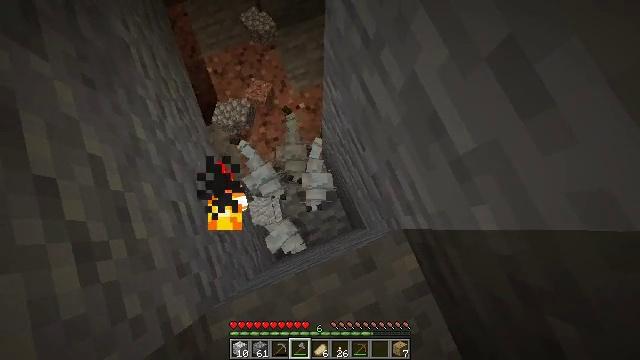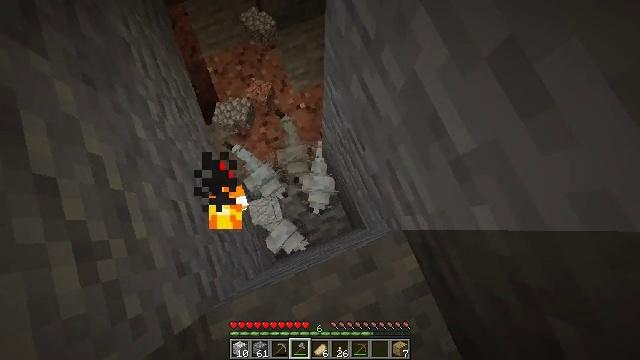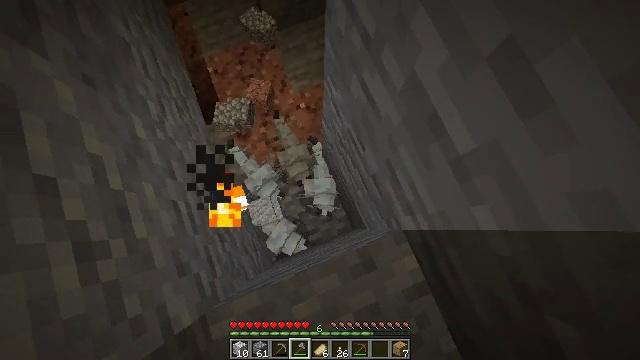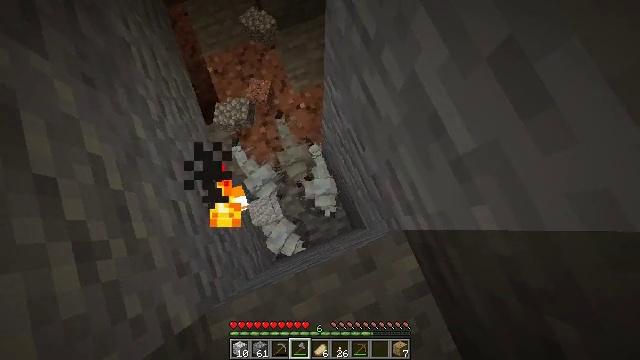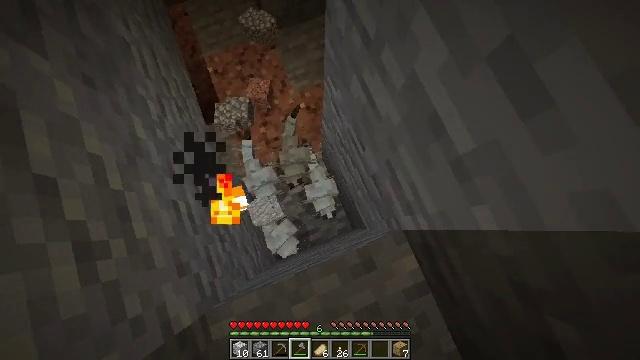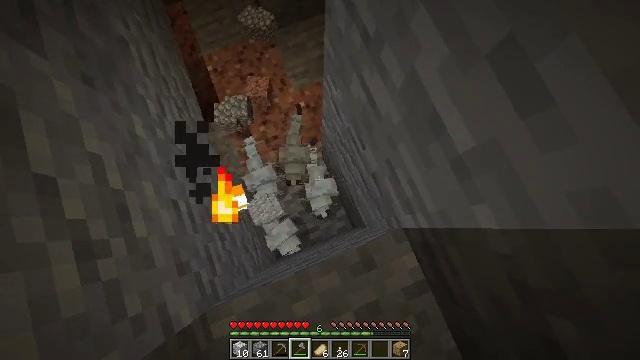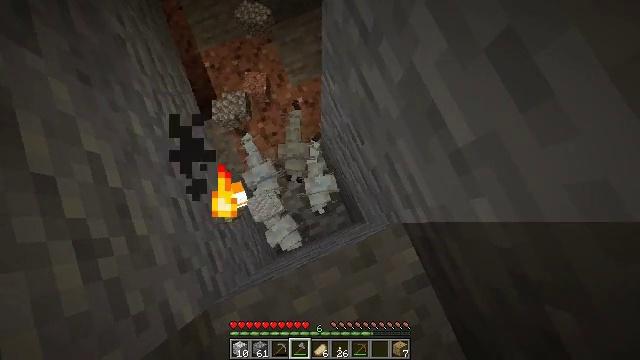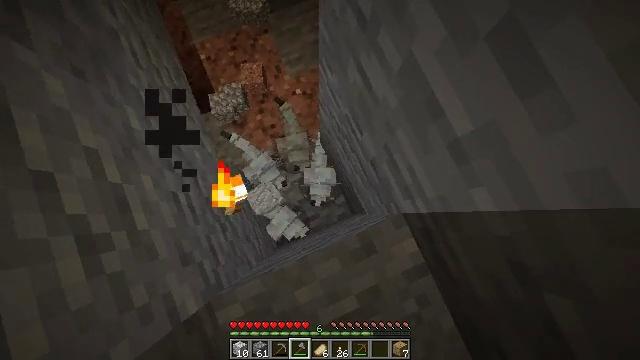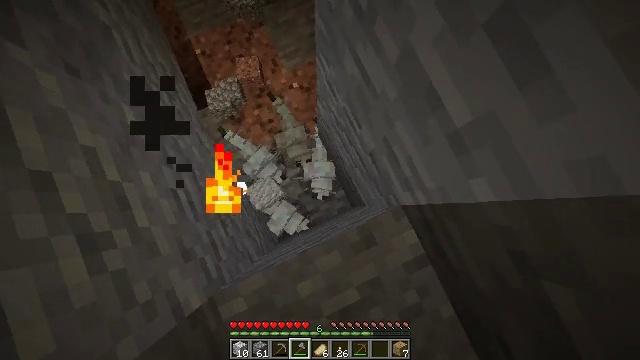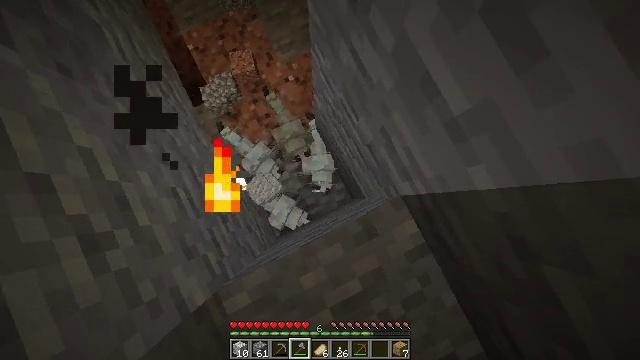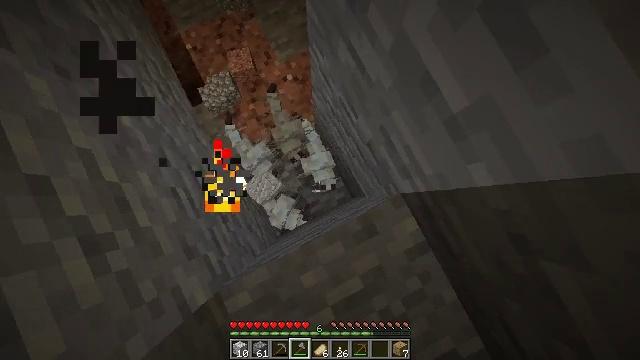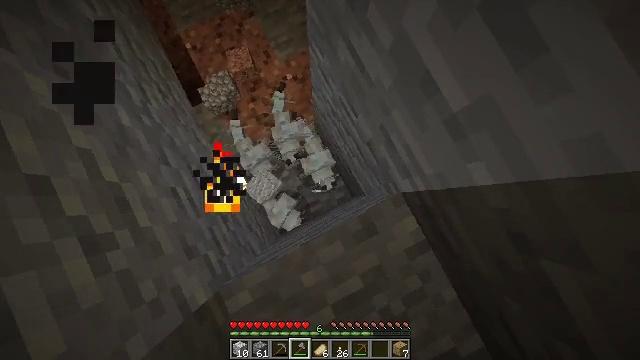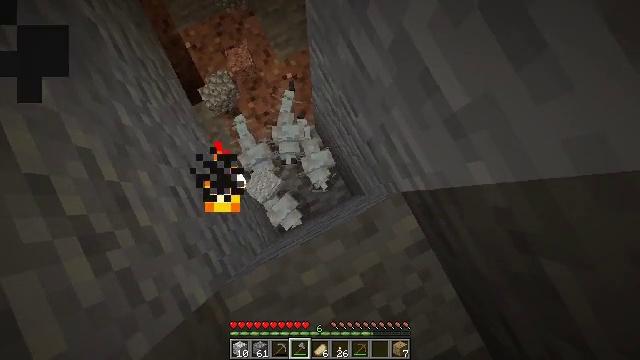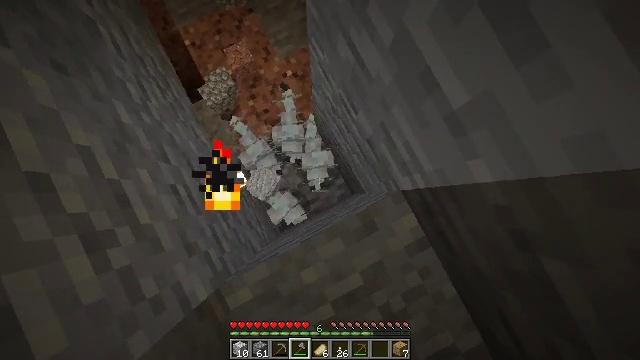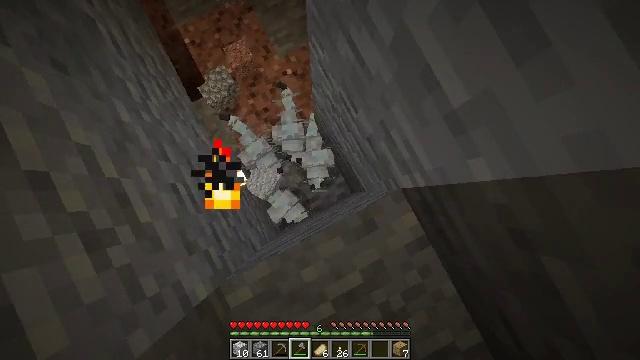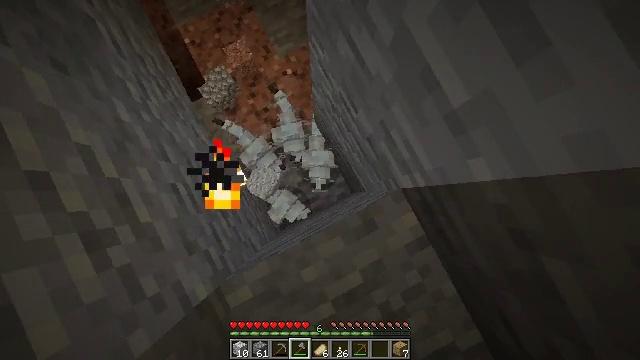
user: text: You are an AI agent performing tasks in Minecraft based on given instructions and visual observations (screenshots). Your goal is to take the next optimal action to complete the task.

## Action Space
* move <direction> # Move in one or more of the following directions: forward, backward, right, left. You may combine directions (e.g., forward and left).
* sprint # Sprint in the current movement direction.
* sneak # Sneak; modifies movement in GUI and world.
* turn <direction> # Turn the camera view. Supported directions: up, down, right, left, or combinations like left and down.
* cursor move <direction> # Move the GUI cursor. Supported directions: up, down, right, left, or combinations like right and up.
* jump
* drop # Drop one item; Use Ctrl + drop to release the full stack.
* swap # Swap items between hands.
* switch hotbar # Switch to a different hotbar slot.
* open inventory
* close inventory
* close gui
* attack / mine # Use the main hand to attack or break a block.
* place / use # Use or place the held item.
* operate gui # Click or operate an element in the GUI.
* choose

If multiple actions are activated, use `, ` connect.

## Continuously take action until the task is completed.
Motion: motion action
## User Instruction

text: Combat the silverfish.
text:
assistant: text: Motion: sneak
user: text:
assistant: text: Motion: sneak
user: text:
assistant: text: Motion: sneak
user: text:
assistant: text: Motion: sneak
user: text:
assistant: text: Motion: sneak
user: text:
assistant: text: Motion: sneak
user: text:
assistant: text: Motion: sneak, turn down
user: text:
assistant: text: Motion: sneak, turn right and down
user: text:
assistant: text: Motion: sneak, turn right and down
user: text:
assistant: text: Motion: sneak
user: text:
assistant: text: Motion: sneak
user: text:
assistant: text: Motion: sneak, attack / mine
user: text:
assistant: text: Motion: sneak, attack / mine
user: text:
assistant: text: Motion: sneak, attack / mine
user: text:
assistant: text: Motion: sneak
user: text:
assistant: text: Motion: sneak
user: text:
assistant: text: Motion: sneak
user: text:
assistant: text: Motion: sneak
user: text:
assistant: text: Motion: sneak
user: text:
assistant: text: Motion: sneak, turn left and up
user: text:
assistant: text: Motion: sneak, turn left, attack / mine
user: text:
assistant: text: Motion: sneak, attack / mine
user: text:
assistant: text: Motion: sneak, attack / mine
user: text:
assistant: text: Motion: sneak, attack / mine
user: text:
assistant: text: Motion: sneak
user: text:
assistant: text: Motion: sneak
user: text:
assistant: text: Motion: sneak
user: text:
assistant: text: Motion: sneak
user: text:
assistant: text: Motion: sneak
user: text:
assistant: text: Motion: sneak, turn left